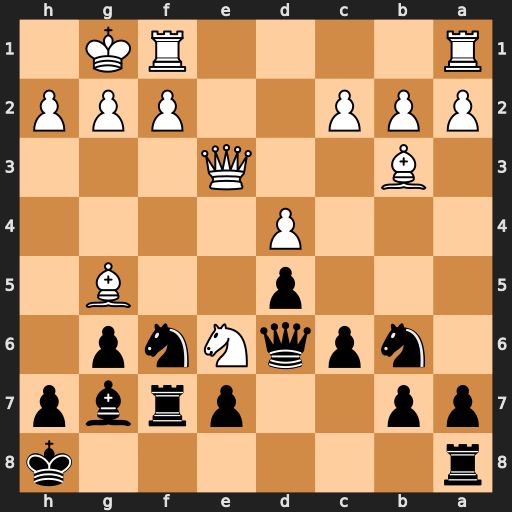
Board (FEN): r6k/pp2prbp/1npqNnp1/3p2B1/3P4/1B2Q3/PPP2PPP/R4RK1
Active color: b
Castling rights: -
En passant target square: -
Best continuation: Ng4 Qg3 Qxe6